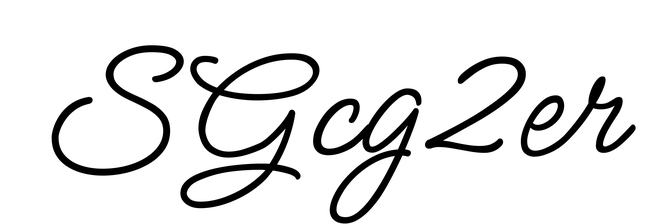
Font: MeowScript-Regular